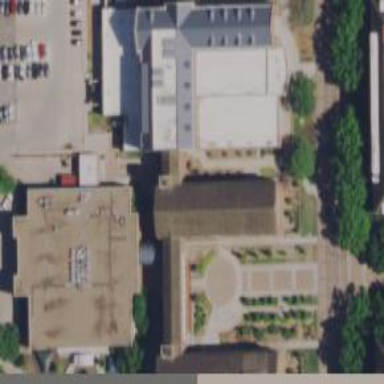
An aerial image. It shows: View of university building.